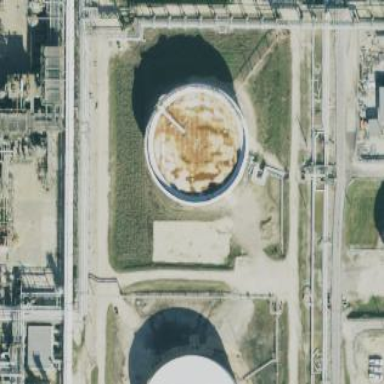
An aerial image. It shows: Building with storage tank.